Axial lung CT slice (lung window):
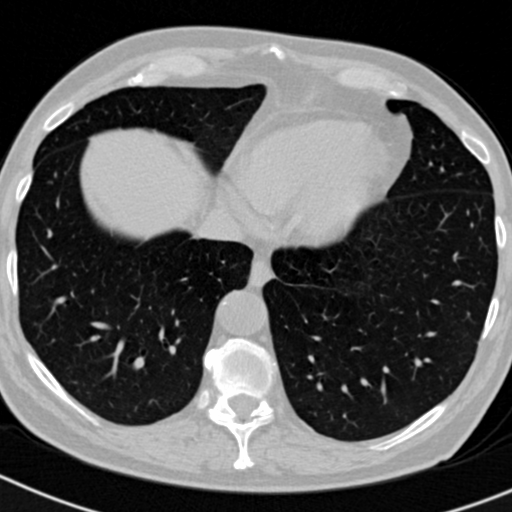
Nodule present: no